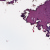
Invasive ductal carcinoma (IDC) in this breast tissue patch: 0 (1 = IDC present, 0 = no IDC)